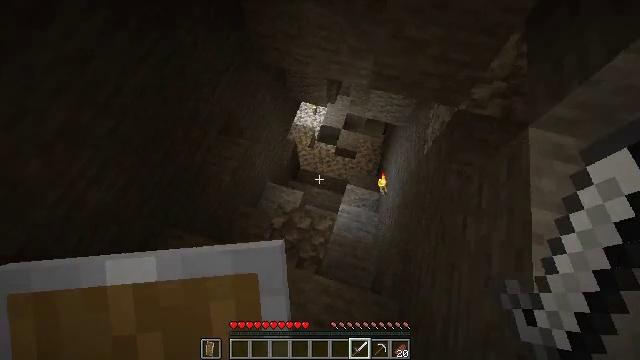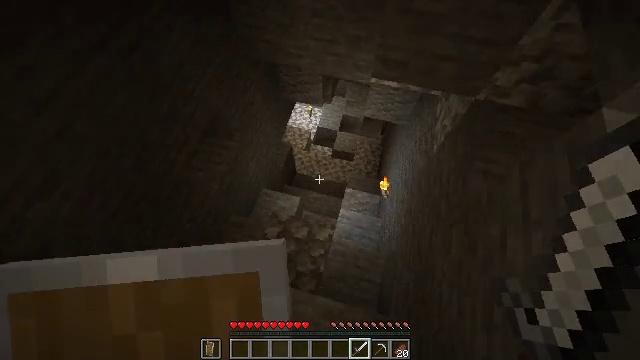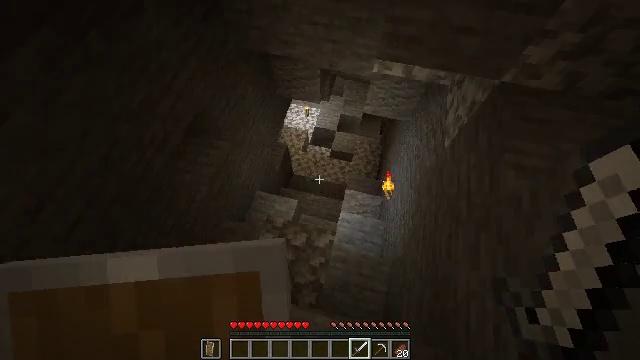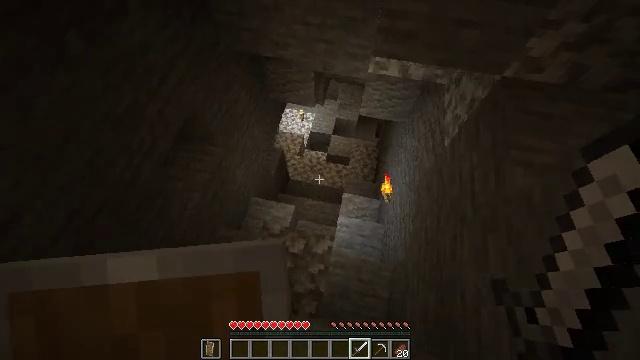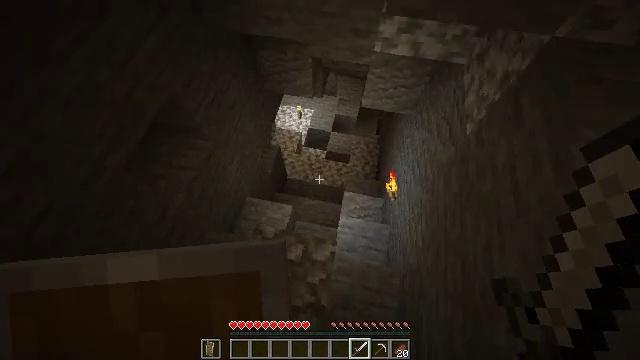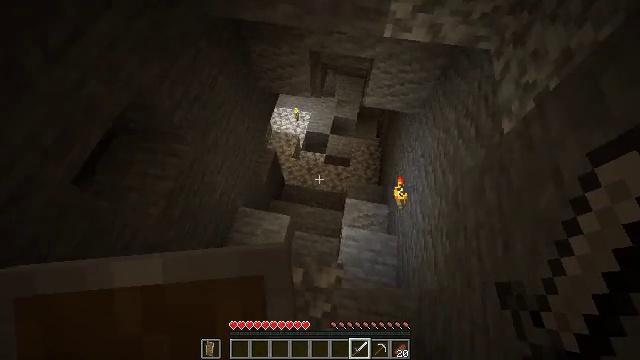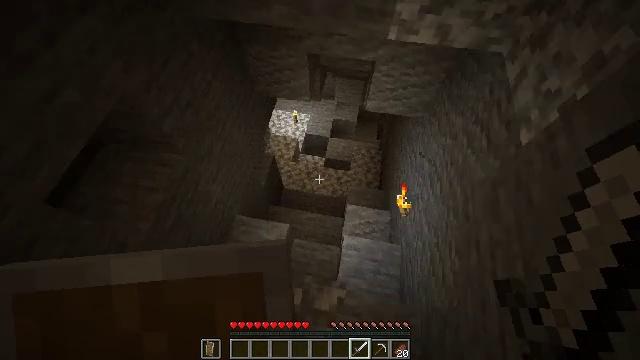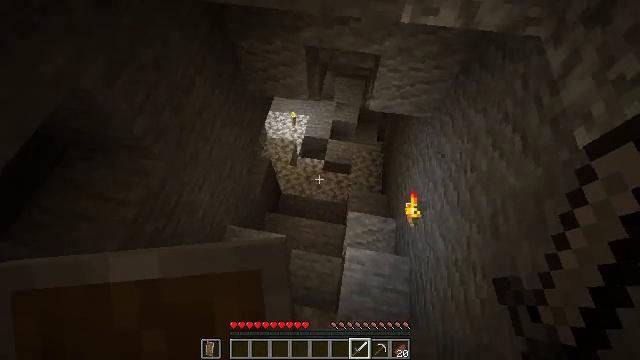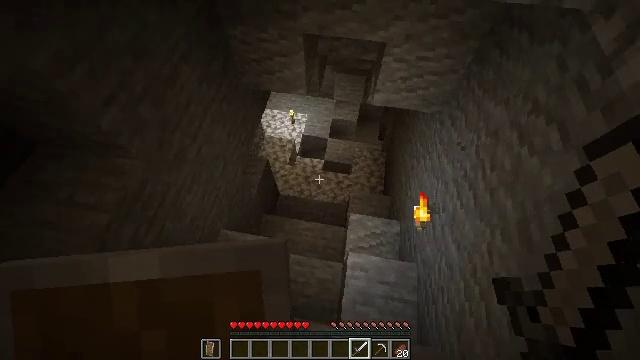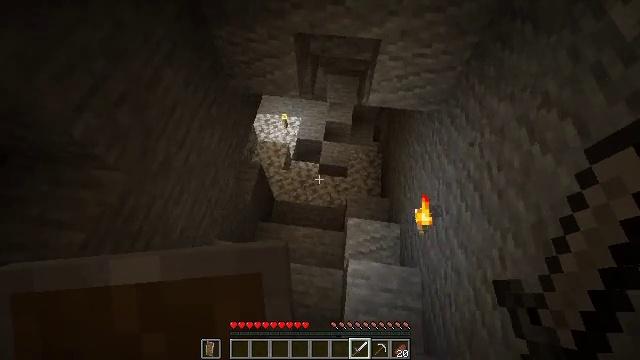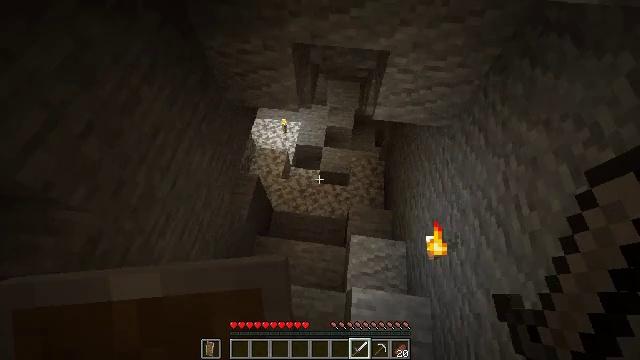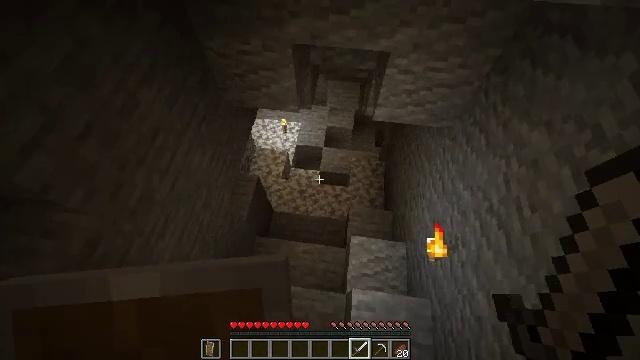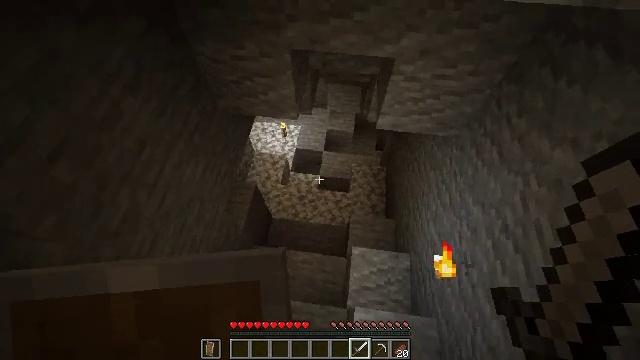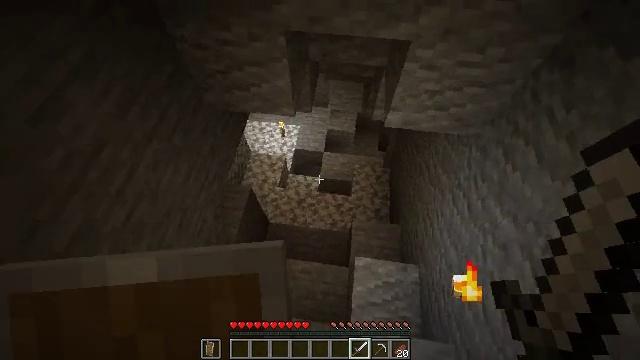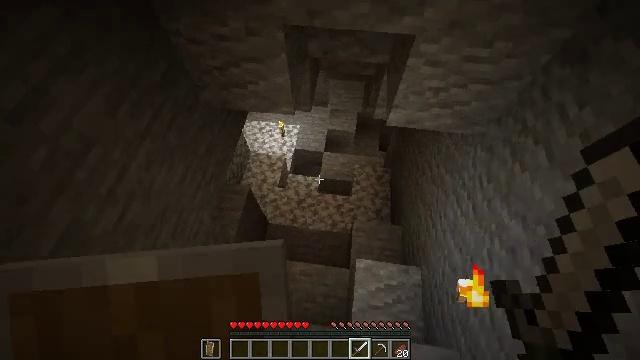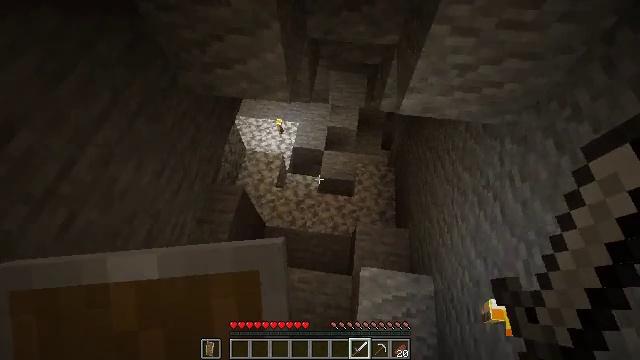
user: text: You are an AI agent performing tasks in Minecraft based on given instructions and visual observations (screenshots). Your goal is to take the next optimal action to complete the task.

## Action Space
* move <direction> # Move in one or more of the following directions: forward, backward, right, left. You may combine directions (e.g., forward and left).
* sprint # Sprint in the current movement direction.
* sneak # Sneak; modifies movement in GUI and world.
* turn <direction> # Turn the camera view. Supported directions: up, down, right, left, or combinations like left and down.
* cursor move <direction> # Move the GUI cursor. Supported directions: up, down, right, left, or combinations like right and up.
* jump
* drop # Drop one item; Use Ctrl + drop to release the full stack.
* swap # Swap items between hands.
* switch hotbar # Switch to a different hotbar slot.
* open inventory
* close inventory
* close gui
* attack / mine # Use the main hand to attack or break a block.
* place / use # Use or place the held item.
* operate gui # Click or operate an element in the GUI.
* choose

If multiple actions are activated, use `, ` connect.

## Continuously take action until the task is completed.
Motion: motion action
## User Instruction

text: Destroy the dangerous spawner.
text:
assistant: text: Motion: move forward, turn right
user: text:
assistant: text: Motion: move forward, turn right
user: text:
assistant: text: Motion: move forward, turn right and up
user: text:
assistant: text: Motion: move forward
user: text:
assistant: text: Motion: move forward
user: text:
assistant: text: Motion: move forward
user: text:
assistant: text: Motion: move forward
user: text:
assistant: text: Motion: move forward
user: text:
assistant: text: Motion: move forward, turn right
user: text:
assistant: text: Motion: move forward
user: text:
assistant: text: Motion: move forward
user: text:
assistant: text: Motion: move forward
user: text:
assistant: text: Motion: move forward
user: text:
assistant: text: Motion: move forward
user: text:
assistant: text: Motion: move forward
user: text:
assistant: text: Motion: move forward
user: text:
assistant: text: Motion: move forward
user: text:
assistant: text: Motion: move forward
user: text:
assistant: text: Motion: move forward
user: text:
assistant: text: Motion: move forward, turn up
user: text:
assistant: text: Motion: move forward, turn up
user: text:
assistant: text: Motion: move forward, turn up
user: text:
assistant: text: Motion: move forward
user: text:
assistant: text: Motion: move forward, turn up
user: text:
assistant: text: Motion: move forward, turn up
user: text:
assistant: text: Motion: move forward, turn up
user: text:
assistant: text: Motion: move forward, turn up
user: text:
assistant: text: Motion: move forward, turn up
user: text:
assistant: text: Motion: move forward, turn up
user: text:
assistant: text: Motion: move forward